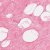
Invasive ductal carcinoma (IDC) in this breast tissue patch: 0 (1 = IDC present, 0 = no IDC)